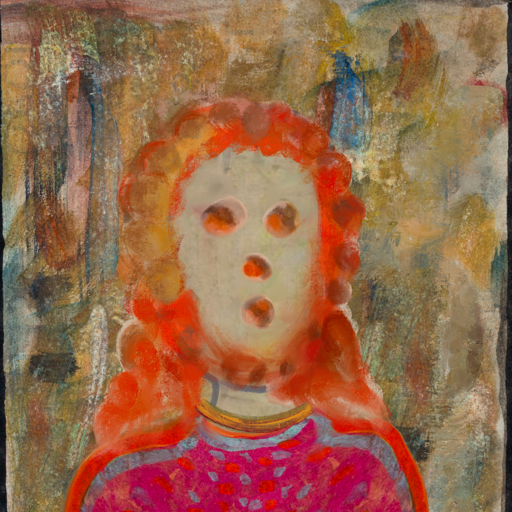
Background: Pipe, Head And Neck Front: Hill_Girl, Face Front: Rupkatha, Bust: Sisters, Hair Front: Rupkatha, Head Accessory: Blank, Second Necklace: Blank, Necklace: Mother_And_Son_Son, Baby: Blank